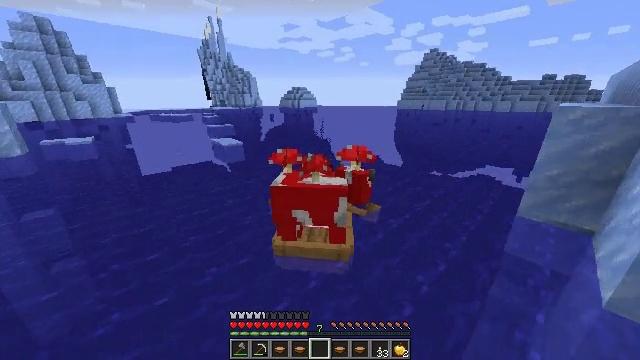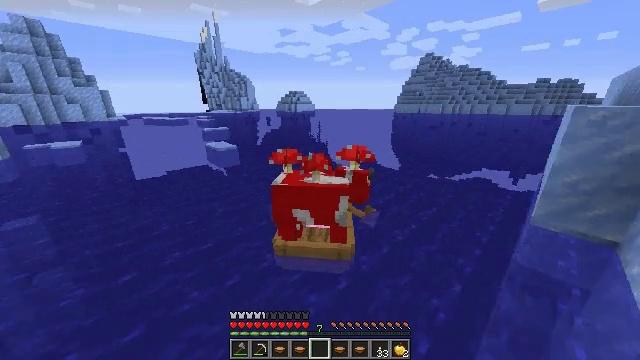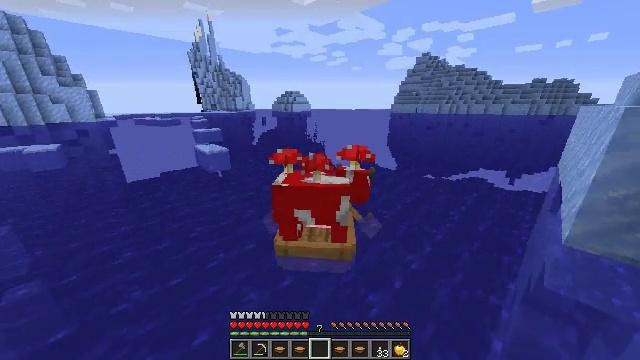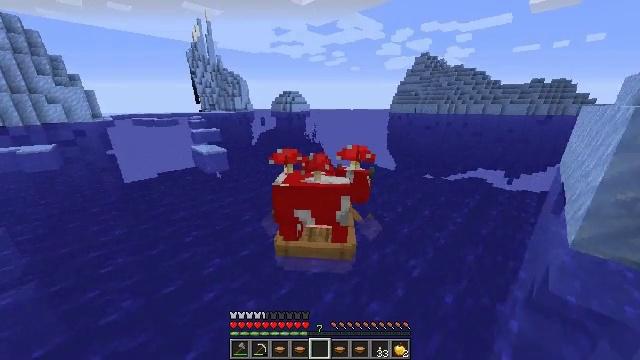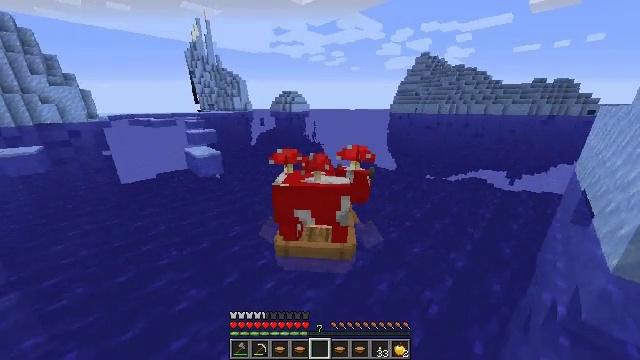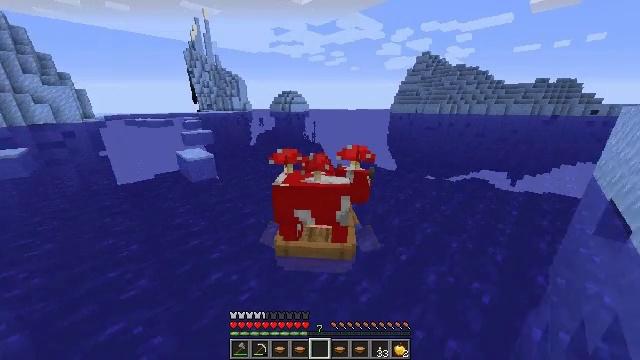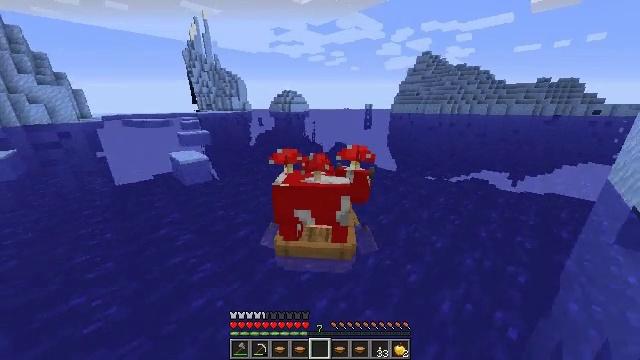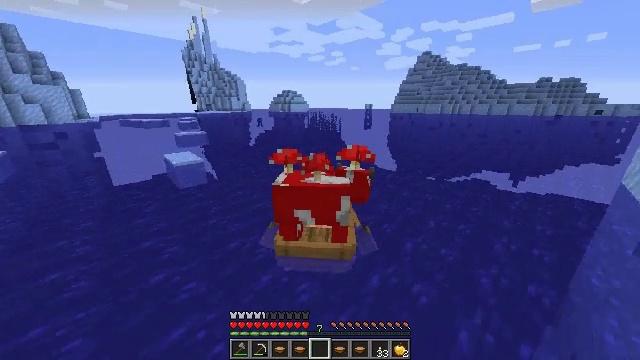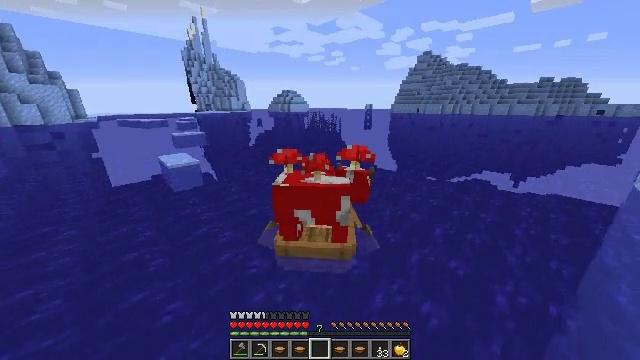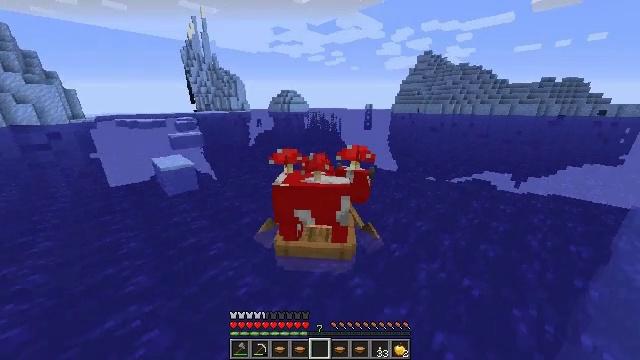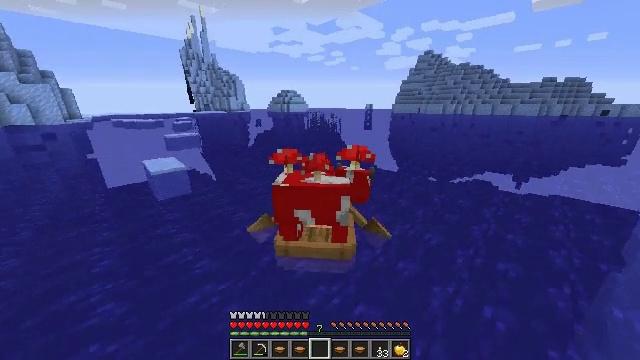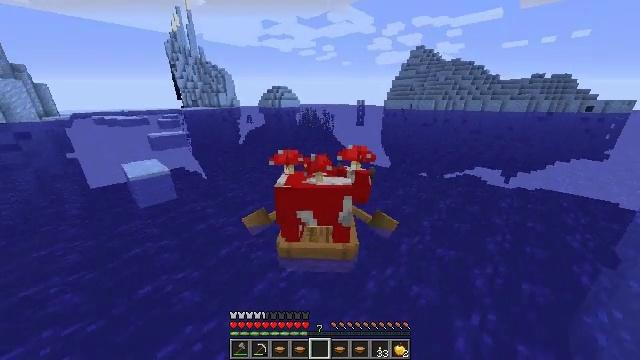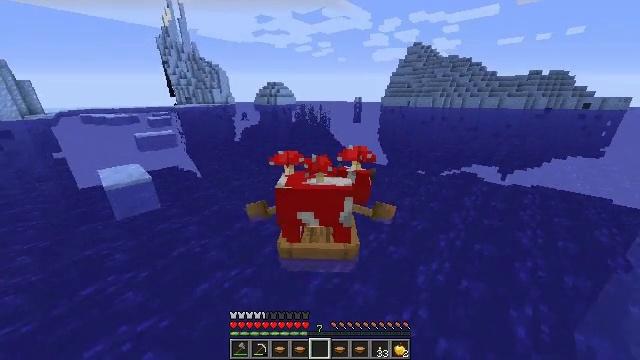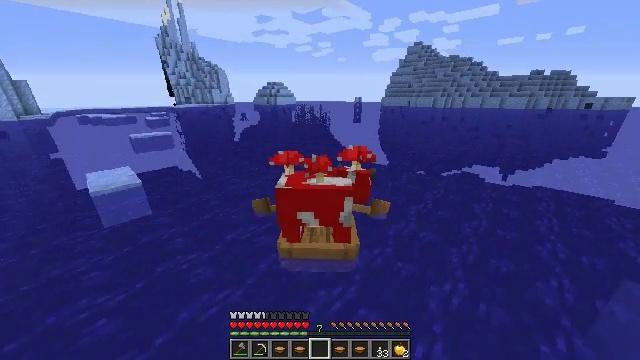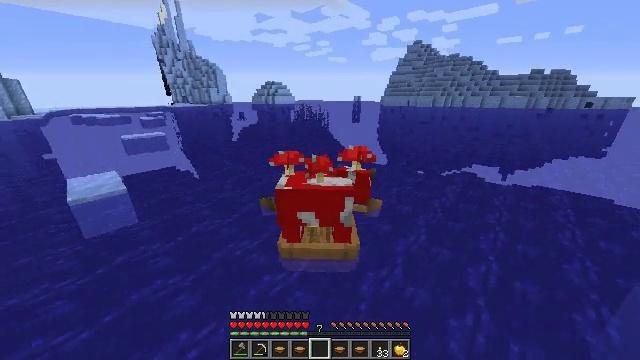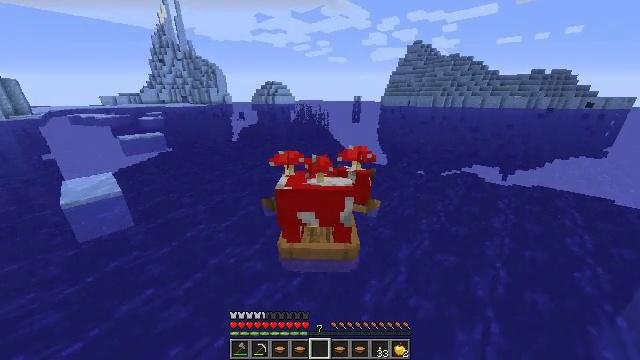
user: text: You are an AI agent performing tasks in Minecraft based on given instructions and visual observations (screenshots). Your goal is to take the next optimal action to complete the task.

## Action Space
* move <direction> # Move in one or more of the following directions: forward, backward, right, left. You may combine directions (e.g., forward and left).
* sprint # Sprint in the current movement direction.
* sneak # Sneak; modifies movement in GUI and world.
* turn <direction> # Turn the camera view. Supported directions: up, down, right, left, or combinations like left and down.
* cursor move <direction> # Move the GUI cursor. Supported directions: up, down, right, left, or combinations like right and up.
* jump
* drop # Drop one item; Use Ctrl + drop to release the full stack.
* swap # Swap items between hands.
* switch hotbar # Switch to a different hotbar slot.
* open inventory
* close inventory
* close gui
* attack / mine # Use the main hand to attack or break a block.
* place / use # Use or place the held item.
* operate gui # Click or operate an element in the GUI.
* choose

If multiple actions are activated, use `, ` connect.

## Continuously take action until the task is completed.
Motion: motion action
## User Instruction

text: Remove a mushroom stew from the inventory.
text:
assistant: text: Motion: move forward, sprint
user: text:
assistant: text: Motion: move forward, sprint
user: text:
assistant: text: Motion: move forward, sprint
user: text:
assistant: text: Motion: move forward, sprint
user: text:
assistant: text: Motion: move forward, sprint
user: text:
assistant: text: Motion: move forward, sprint
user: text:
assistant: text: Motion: move forward, sprint
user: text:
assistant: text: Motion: move forward, sprint
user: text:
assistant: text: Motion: move forward, sprint
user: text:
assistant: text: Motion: move forward, sprint
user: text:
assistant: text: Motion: move forward, sprint, turn right and down
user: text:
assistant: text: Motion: move forward, sprint
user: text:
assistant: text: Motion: move forward, sprint
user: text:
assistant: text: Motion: move forward, sprint
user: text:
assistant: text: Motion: move forward, sprint
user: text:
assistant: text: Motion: move forward, sprint
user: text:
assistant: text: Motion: move forward, sprint
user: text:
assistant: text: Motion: move forward, sprint
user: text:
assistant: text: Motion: move forward, sprint
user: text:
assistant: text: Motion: move forward, sprint
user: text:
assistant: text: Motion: move forward, sprint
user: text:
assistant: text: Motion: move forward, sprint
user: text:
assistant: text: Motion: move forward, sprint
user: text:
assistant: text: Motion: move forward, sprint
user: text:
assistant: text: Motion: move forward, sprint
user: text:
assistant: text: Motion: move forward, sprint
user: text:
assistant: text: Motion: move forward, sprint
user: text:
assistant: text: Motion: move forward, sprint
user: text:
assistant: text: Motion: move forward, sprint
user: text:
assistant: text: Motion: move forward, sprint